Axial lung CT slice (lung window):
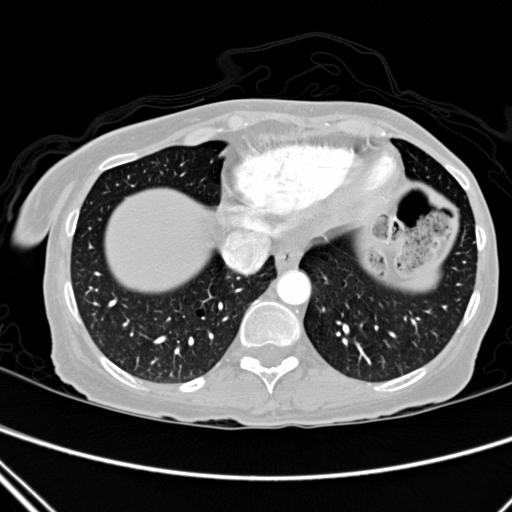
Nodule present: no